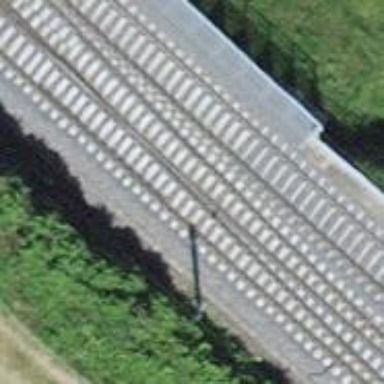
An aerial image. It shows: Railway track with contact lines for electrification.